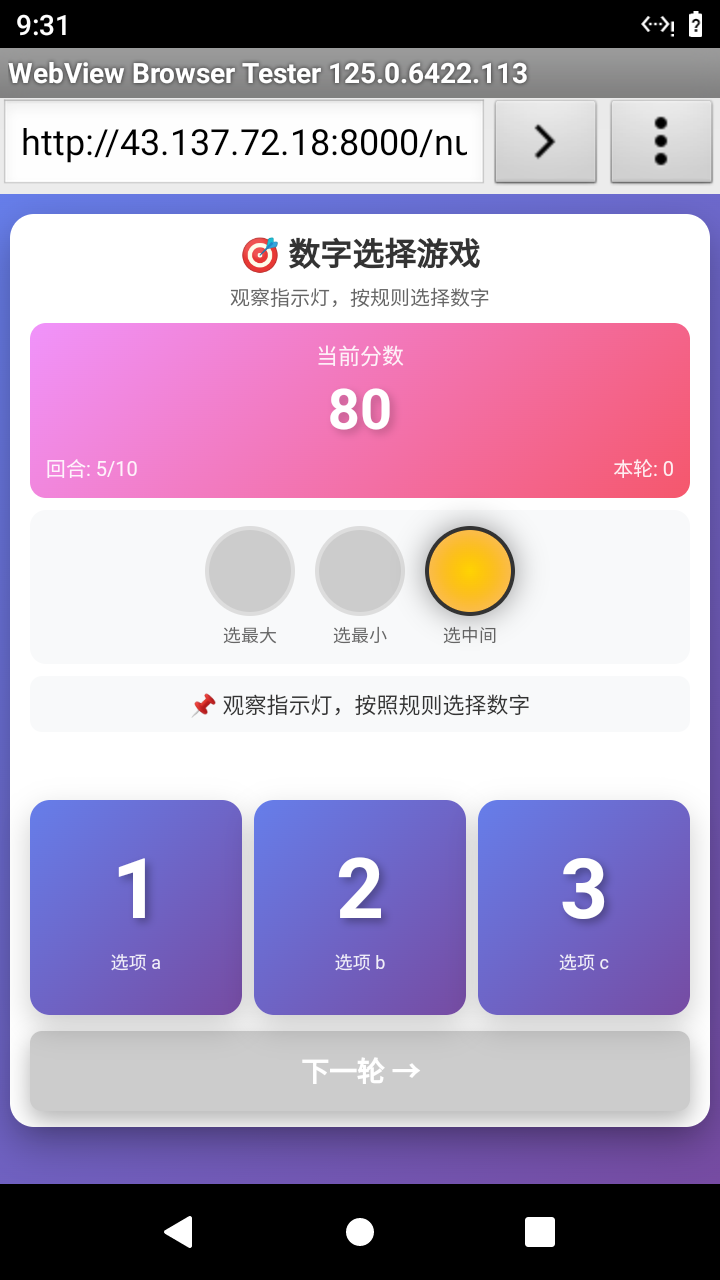

Select the correct number based on the traffic light color.
Answer: 1